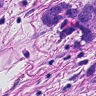
Metastatic tissue present: yes